Aerial crown-view tile of a tropical tree (Barro Colorado Island, Panama), acquired 20250317:
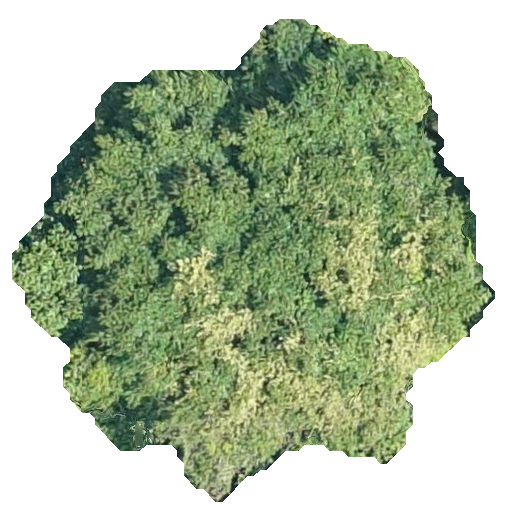
Species: Tachigali panamensis
GBIF accepted scientific name: Tachigali panamensis
Crown area: 228.277 m²